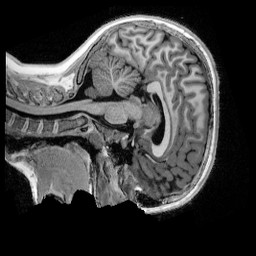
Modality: UNIT1_denoised
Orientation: sagittal
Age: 13
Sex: female
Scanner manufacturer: siemens
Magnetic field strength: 3 T
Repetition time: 4 s
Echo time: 0.00303 s